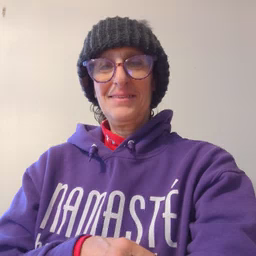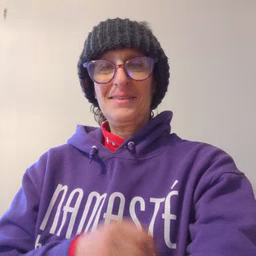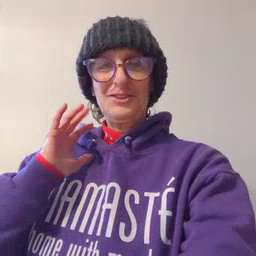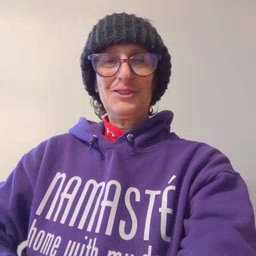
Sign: shirt